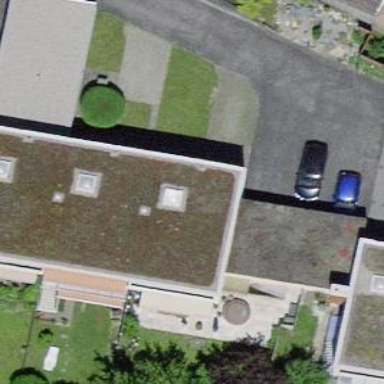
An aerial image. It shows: Flat-roofed terrace building.